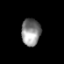
Tissue: prostate
Cell type: T cells
Senescence score: 0.2539
Nuclear area (px): 504
Mean DAPI intensity: 137.954